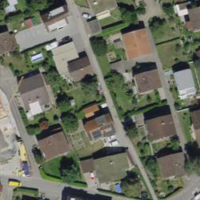
EUNIS habitat code: 54
Species observed at this site:
Leptoglossus occidentalis